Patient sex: F
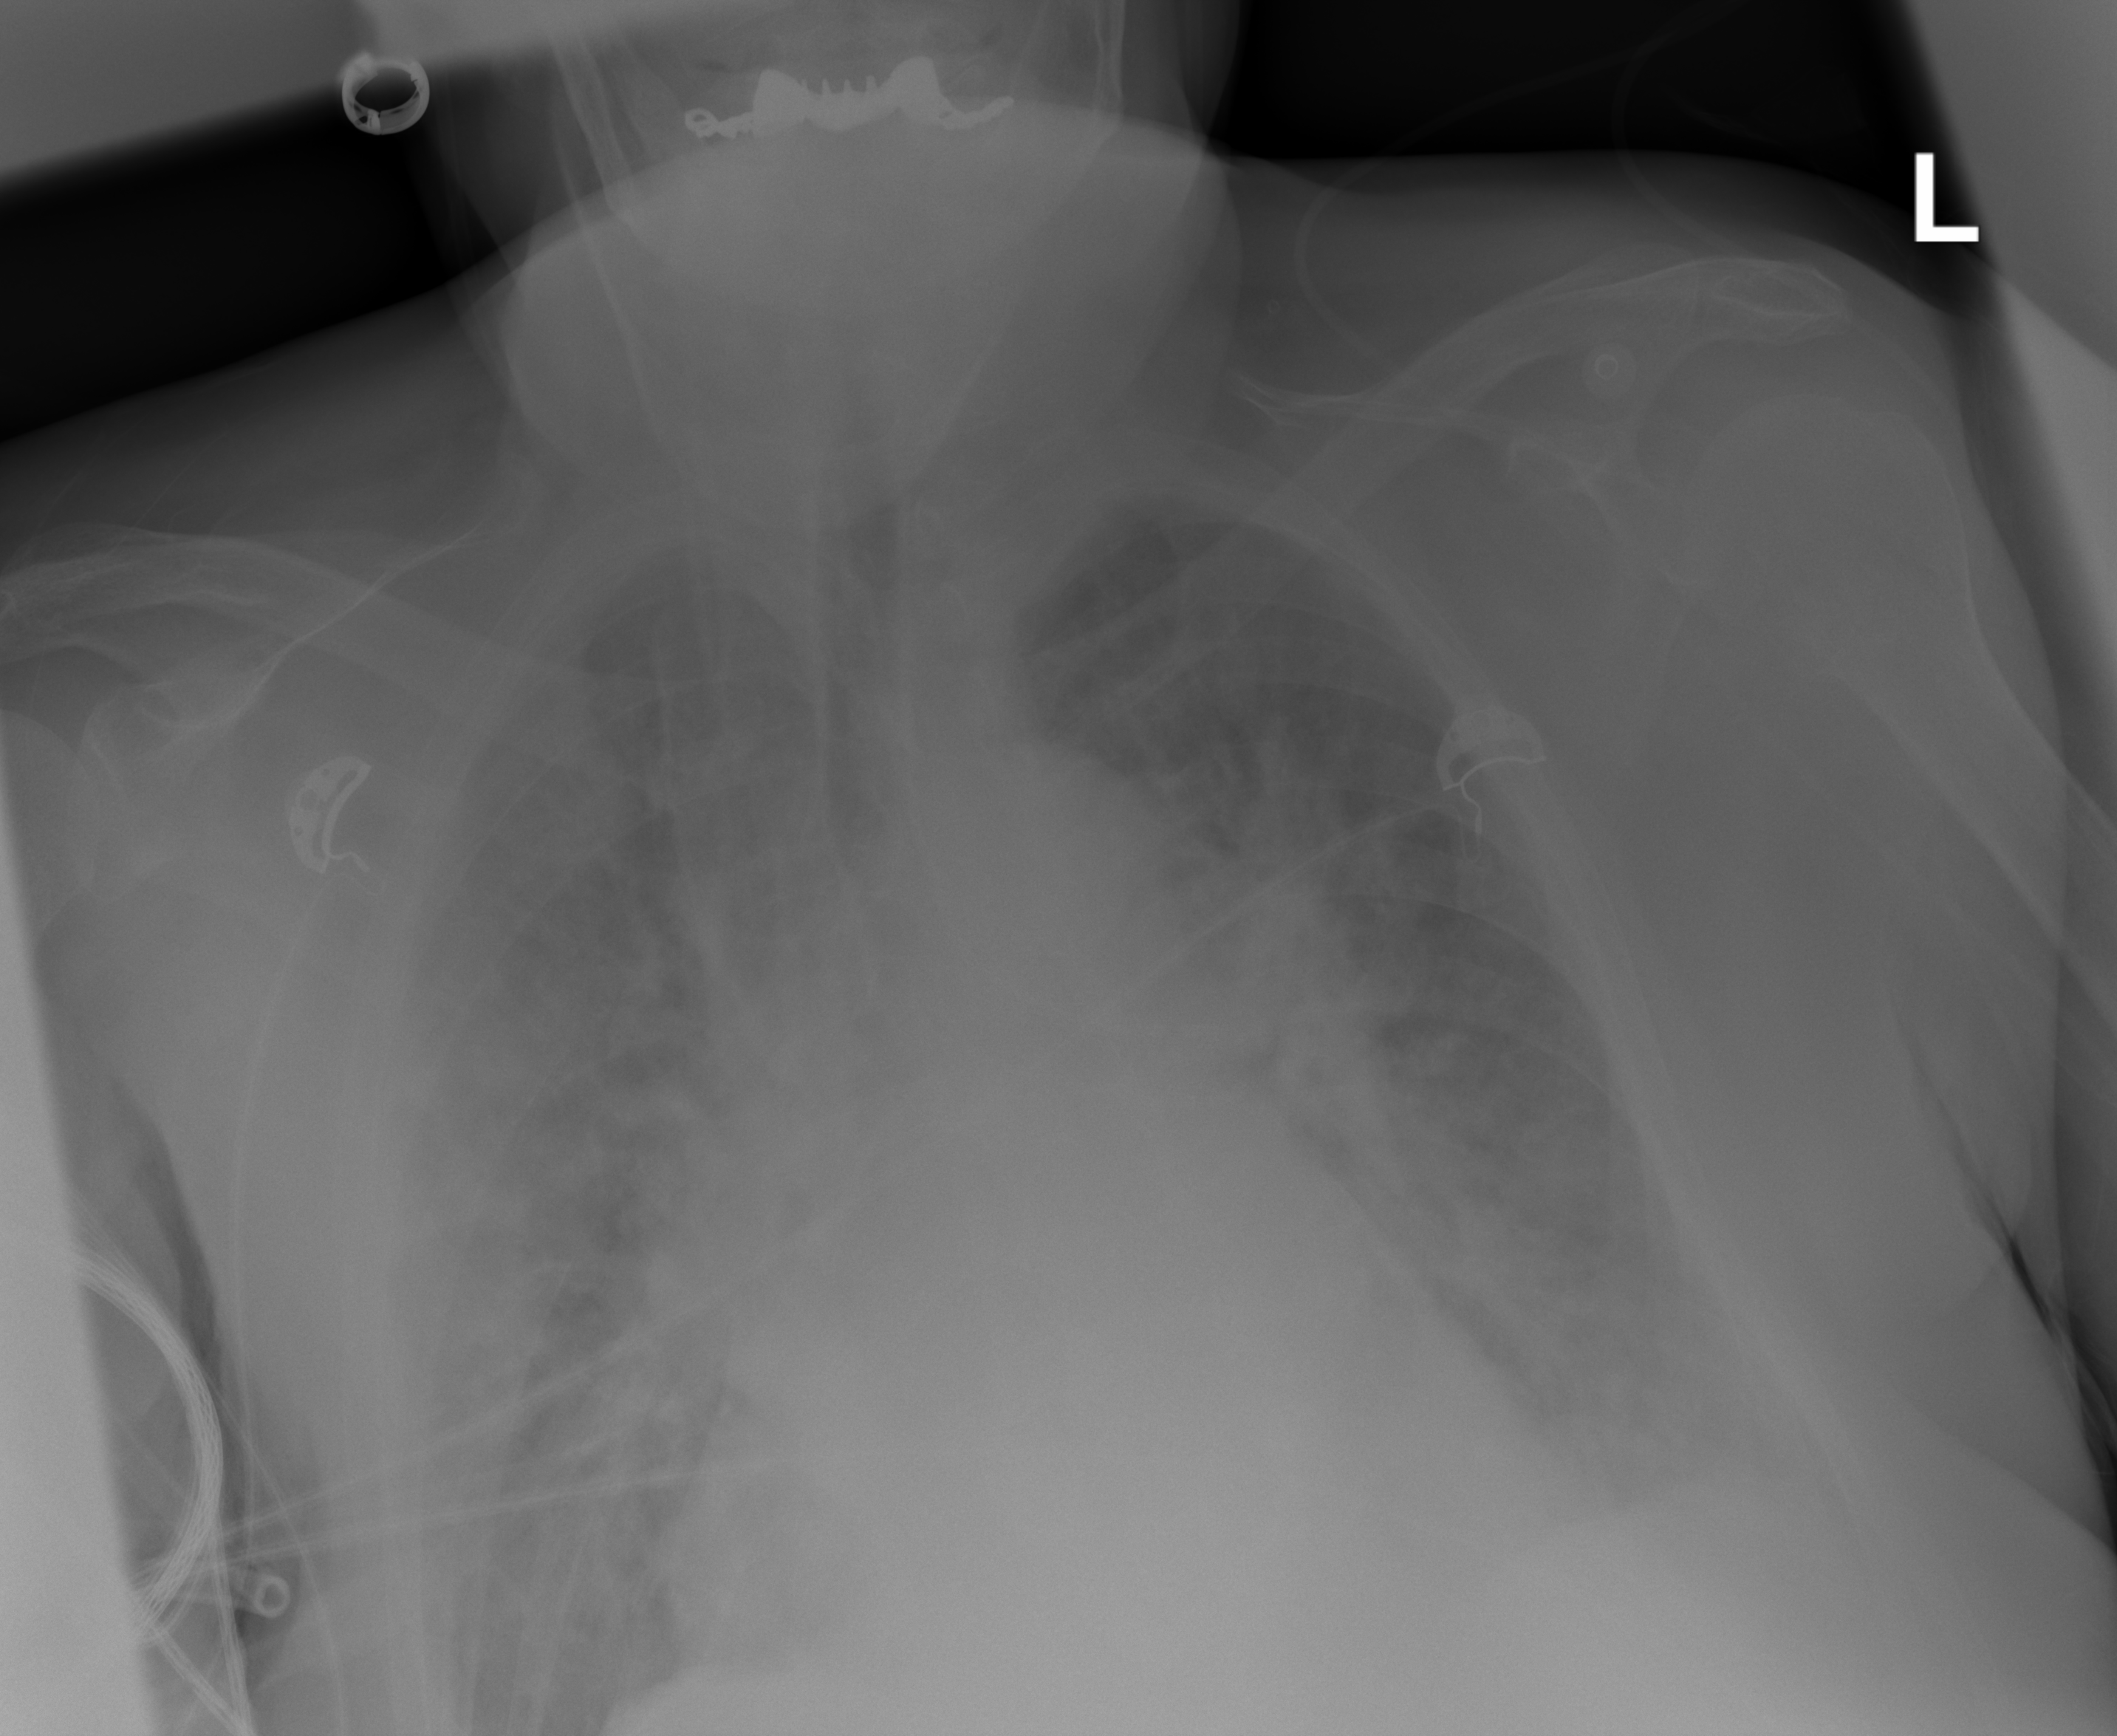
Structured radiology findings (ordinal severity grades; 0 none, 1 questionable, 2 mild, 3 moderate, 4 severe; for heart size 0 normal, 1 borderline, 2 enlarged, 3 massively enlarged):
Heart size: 2
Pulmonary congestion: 2
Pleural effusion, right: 2
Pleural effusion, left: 2
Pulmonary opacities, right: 3
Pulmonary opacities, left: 3
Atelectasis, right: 2
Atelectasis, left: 2